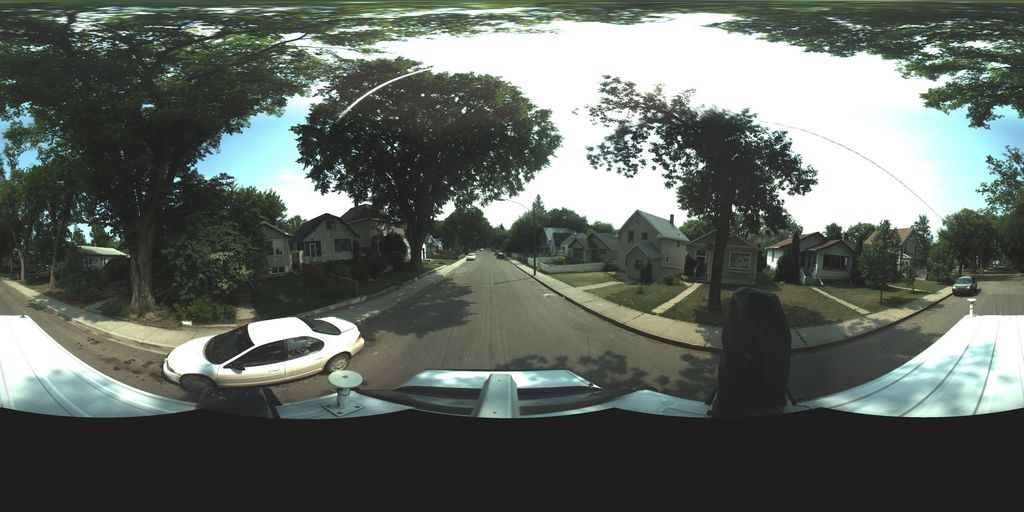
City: saskatoon